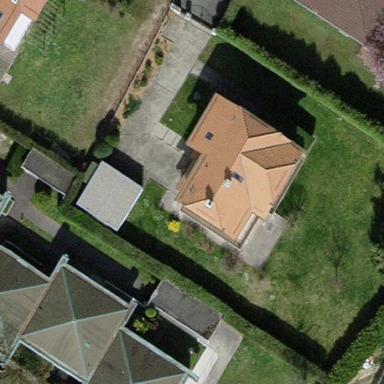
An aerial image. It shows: Garden surrounded by fence.